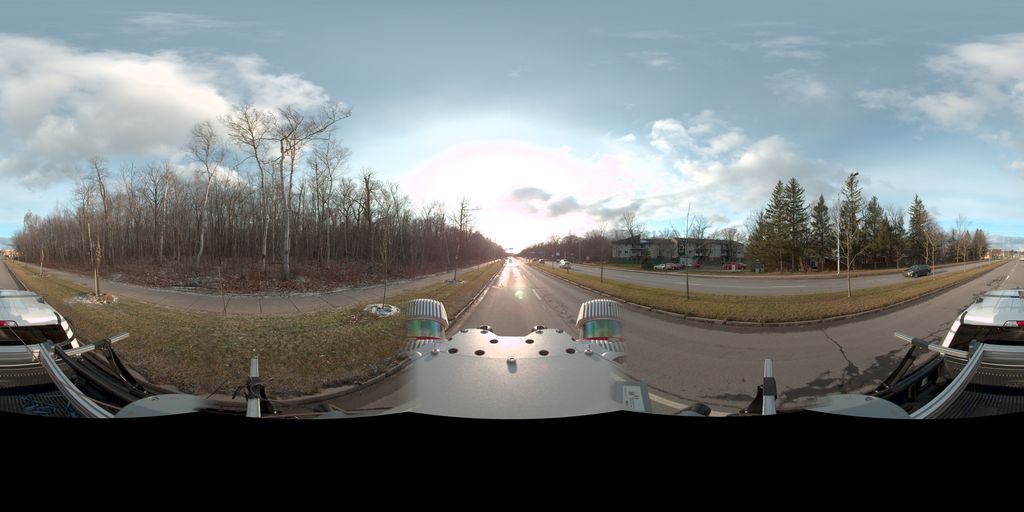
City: quebec_city